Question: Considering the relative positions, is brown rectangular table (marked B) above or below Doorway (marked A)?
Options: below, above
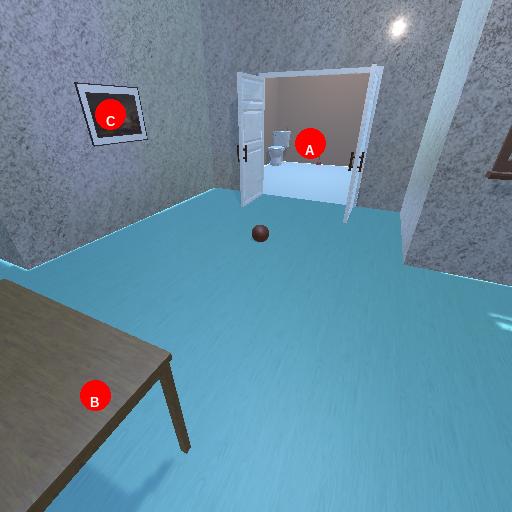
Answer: below